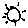
Label: sun